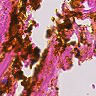
Metastatic tissue present: no